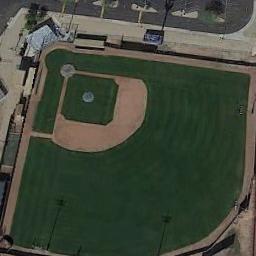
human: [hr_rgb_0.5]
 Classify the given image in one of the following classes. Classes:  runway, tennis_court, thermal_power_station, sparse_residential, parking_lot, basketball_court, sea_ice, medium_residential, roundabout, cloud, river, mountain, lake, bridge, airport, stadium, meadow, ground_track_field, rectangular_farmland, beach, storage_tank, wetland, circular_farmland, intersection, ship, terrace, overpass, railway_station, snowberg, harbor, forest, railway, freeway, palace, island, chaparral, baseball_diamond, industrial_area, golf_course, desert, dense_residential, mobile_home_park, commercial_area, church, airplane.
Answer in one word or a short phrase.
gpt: baseball_diamond